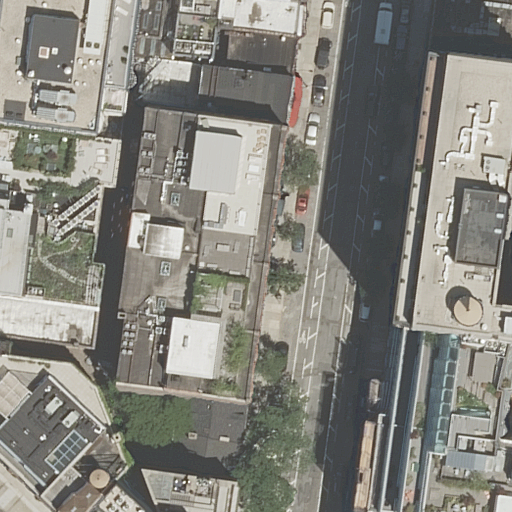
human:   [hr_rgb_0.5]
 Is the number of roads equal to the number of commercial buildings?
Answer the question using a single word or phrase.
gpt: no

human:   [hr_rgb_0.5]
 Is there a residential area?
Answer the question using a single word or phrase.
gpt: yes

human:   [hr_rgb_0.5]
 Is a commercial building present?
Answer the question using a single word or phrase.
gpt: yes

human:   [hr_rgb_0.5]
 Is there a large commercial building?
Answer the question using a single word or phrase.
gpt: no

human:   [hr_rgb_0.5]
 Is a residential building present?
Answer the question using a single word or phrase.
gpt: yes

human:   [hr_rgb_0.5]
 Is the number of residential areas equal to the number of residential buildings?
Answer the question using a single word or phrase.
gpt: no

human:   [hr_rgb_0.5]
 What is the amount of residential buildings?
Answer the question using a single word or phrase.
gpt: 18

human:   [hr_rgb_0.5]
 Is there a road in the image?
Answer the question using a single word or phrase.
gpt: yes

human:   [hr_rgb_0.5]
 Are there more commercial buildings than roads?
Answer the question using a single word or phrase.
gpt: no

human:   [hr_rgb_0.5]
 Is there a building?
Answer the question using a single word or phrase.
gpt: yes

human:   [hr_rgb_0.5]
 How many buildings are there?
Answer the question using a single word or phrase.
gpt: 19

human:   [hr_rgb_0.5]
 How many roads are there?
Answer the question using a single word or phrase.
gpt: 2

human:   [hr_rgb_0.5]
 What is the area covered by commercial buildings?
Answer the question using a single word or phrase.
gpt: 117m2

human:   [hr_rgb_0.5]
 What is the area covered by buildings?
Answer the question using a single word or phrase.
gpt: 6989m2

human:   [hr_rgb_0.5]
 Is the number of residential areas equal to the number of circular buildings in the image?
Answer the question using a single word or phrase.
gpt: no

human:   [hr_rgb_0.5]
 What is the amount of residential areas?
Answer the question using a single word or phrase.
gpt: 1

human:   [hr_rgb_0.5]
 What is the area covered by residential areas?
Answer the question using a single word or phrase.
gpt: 10612m2

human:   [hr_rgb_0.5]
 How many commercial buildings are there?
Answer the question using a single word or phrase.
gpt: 1

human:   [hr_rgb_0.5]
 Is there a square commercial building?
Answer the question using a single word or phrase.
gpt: no

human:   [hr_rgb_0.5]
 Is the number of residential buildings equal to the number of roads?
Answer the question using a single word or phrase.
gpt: no

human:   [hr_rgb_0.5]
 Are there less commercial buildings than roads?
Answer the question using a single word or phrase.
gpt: yes

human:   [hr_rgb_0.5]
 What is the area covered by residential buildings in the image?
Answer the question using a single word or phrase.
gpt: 6871m2

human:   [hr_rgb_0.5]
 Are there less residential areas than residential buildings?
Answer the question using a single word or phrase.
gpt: yes

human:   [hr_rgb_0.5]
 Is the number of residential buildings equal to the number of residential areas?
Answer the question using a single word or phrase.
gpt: no

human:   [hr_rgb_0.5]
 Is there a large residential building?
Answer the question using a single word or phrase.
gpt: yes

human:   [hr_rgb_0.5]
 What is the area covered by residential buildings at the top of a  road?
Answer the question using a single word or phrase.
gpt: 5165m2

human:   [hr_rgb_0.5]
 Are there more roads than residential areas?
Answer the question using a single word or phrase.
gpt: yes

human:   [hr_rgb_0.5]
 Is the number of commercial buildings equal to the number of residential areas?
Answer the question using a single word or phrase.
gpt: yes

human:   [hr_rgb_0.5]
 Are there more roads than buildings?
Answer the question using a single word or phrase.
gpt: no

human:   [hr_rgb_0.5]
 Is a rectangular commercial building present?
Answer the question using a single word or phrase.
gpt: yes

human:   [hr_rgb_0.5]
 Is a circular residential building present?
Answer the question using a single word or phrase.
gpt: no

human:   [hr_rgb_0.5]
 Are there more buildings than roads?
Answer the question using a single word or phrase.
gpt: yes

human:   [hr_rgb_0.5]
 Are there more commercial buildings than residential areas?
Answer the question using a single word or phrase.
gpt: no

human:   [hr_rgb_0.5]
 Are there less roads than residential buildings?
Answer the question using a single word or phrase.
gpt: yes

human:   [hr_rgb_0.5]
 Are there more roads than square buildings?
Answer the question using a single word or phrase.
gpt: yes

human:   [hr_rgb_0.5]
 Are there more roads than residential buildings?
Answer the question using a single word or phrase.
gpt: no

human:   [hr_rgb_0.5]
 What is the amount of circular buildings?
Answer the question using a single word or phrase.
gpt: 0

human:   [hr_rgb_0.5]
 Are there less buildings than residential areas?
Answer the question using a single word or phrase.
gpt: no

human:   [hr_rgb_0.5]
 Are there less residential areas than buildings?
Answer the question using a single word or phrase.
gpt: yes

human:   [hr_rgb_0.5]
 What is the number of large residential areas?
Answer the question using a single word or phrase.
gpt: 1

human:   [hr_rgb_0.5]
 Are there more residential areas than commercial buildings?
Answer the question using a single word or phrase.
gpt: no

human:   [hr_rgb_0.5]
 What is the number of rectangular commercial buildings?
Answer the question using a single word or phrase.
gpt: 1

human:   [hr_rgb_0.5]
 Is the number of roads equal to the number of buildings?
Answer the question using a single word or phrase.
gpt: no

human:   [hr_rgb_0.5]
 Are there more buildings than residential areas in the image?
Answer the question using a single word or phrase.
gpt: yes

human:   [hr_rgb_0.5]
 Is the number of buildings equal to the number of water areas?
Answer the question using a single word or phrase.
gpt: no

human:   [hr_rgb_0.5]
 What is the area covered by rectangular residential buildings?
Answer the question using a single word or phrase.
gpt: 1048m2

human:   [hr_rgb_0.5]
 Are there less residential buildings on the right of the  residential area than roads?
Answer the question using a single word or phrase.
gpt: no

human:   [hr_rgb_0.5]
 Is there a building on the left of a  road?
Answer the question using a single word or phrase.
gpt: yes

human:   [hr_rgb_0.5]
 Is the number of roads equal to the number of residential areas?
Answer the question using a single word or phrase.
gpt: no

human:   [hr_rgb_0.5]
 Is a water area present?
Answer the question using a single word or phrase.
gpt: no

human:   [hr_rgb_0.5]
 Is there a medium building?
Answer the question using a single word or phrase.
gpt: yes

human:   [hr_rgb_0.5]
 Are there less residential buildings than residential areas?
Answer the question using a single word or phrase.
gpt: no

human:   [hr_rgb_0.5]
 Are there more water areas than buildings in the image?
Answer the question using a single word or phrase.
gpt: no

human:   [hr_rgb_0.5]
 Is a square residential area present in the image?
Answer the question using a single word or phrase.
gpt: no

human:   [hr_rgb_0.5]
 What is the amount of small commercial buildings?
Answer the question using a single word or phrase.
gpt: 0

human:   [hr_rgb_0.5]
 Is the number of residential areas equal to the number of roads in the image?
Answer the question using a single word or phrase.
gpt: no

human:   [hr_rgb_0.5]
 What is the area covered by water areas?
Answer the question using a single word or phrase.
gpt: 0m2

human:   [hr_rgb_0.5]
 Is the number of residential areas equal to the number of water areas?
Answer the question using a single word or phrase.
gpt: no

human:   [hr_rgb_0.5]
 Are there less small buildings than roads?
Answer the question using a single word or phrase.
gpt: no

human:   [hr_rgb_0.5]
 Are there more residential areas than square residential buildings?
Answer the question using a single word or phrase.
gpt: yes

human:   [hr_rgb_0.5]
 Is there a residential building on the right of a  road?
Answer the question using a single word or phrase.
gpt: yes

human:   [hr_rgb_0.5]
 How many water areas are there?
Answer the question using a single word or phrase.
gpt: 0

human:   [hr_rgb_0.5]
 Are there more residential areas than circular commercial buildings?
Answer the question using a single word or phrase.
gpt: yes

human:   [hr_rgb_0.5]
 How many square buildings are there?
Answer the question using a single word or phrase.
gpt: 0